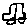
Label: car